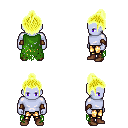
a pixel art fantasy rpg character, male body template, dark elf, purple skin, green tattered cape, gold greaves, gold short topknot hairstyle, cloth bracers, brown shoes, four views (front, back, left, right), 2x2 character sprite sheet, small pixel art, hard edges, no anti-aliasing